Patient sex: F
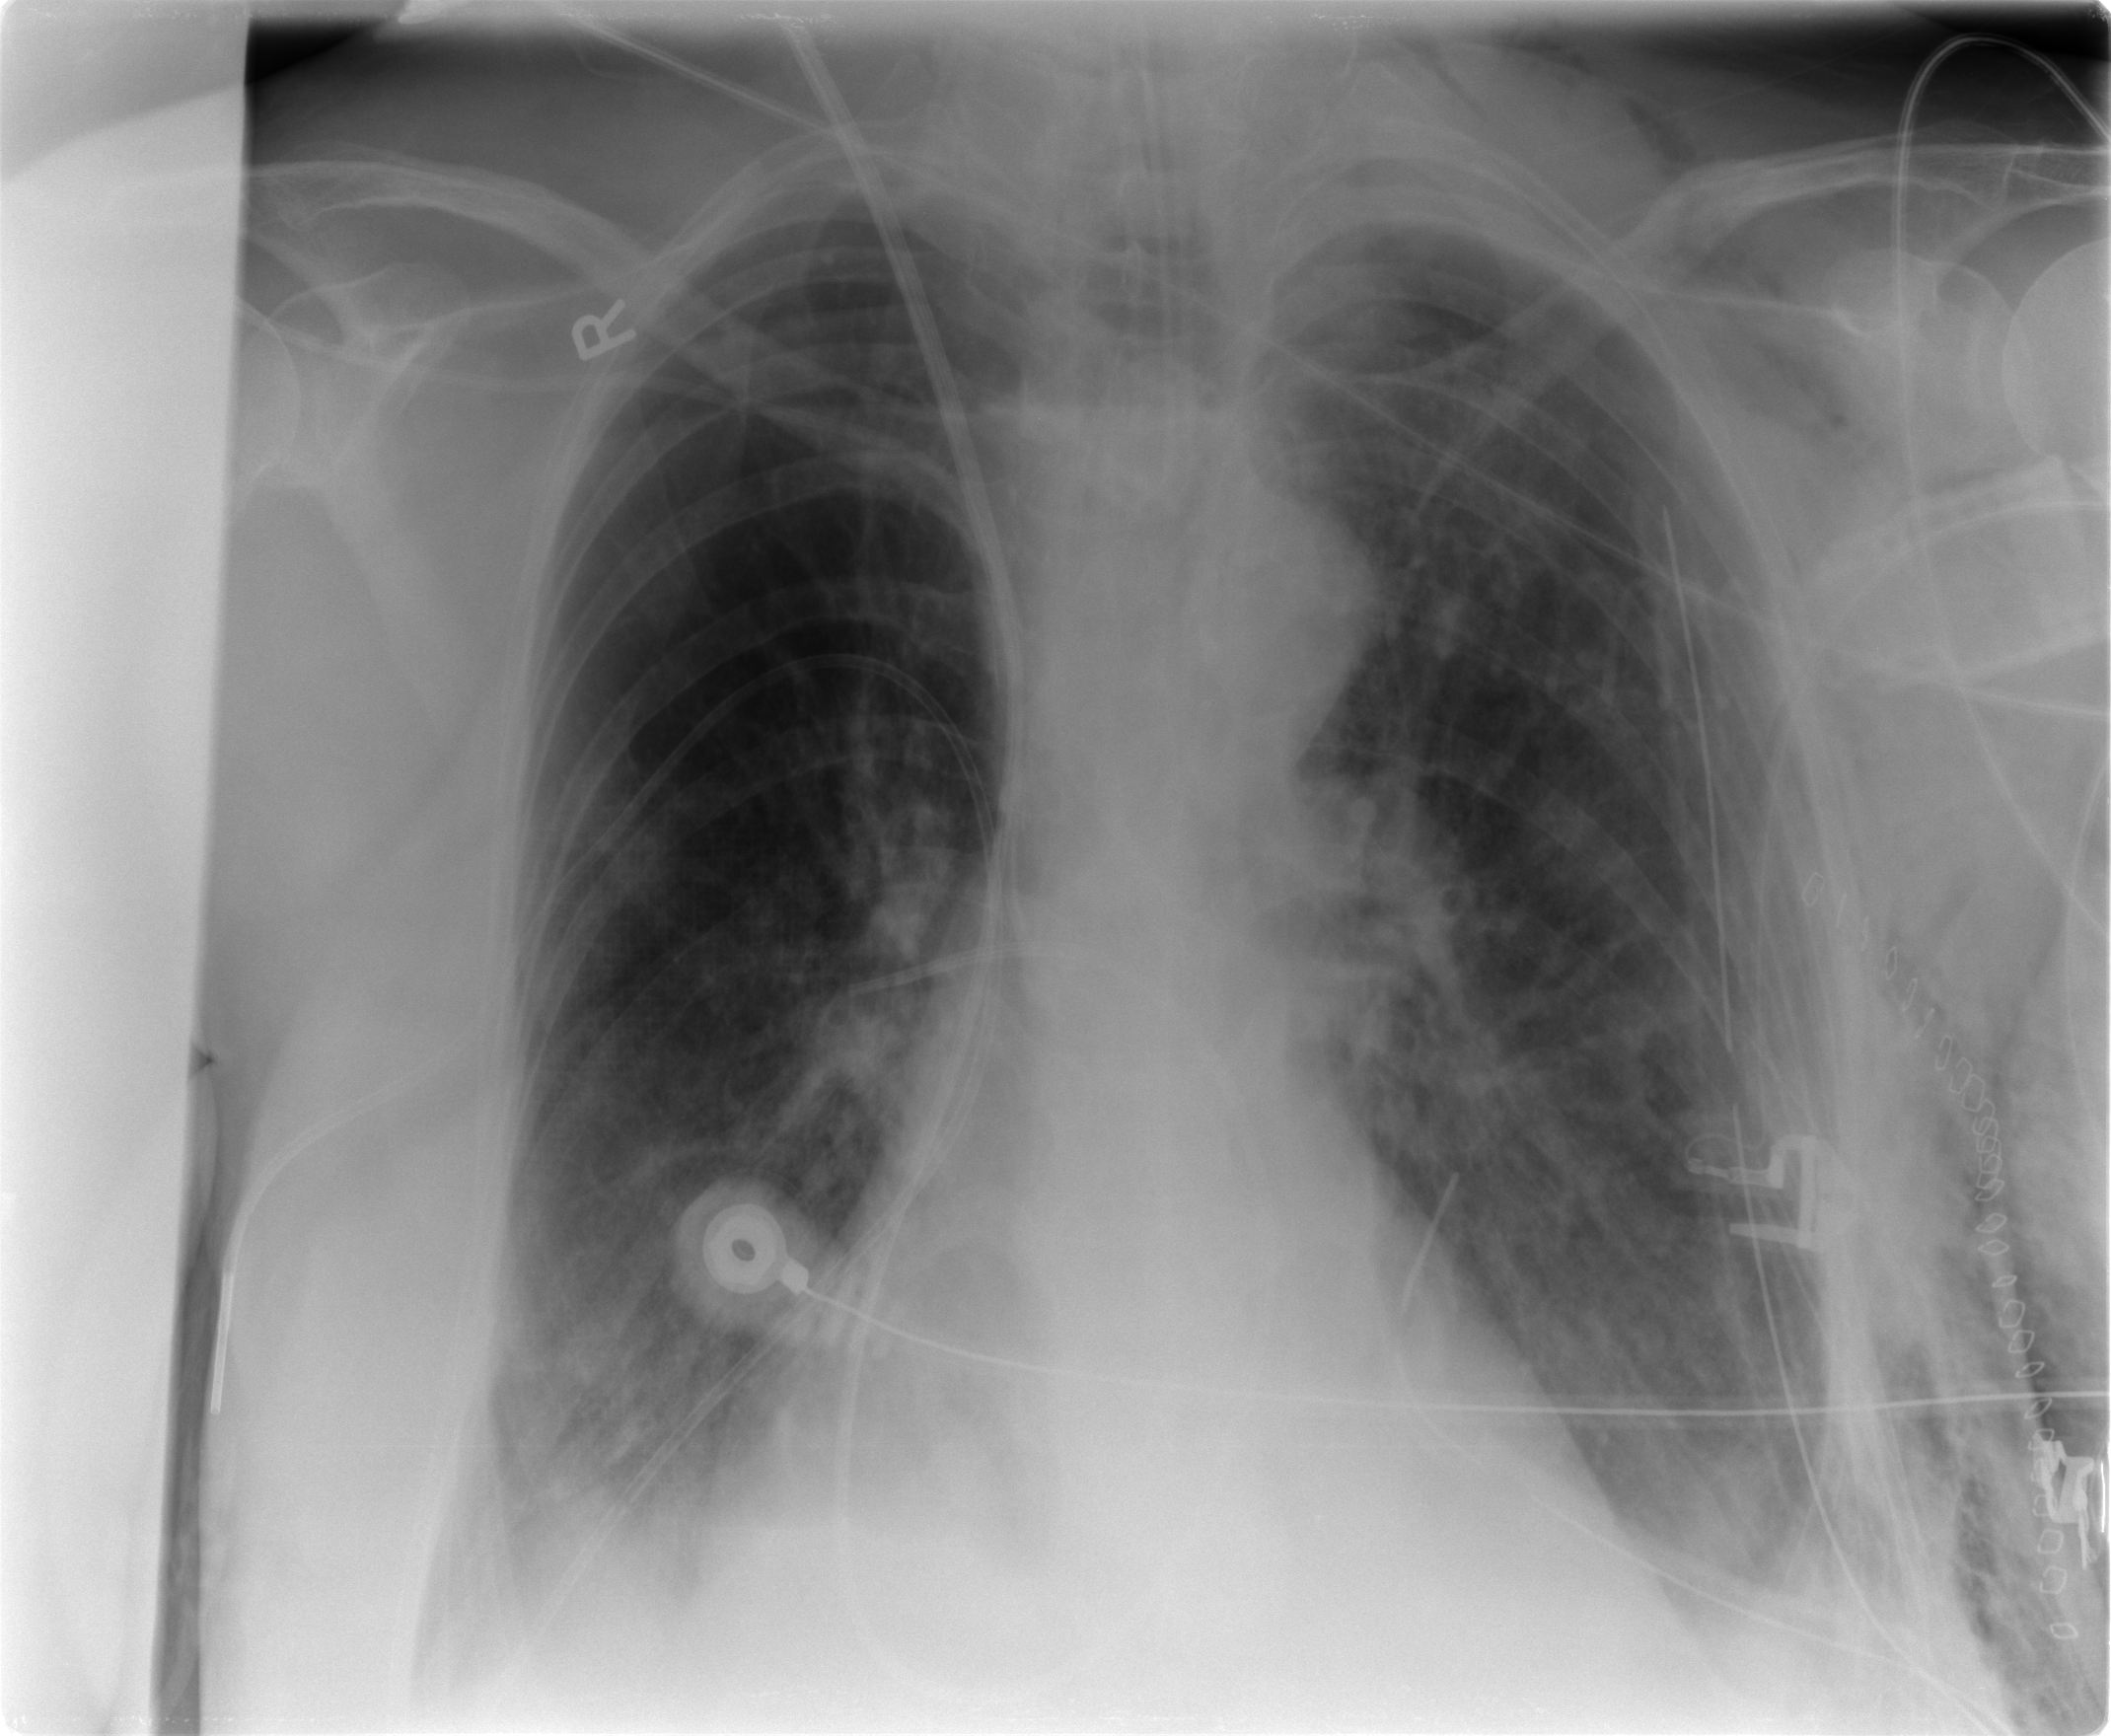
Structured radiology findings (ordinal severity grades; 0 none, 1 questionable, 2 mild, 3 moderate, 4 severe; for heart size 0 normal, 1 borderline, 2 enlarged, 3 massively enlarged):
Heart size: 2
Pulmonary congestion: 2
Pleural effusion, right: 2
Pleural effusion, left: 2
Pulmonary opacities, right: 0
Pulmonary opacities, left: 0
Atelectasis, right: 2
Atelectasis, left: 2